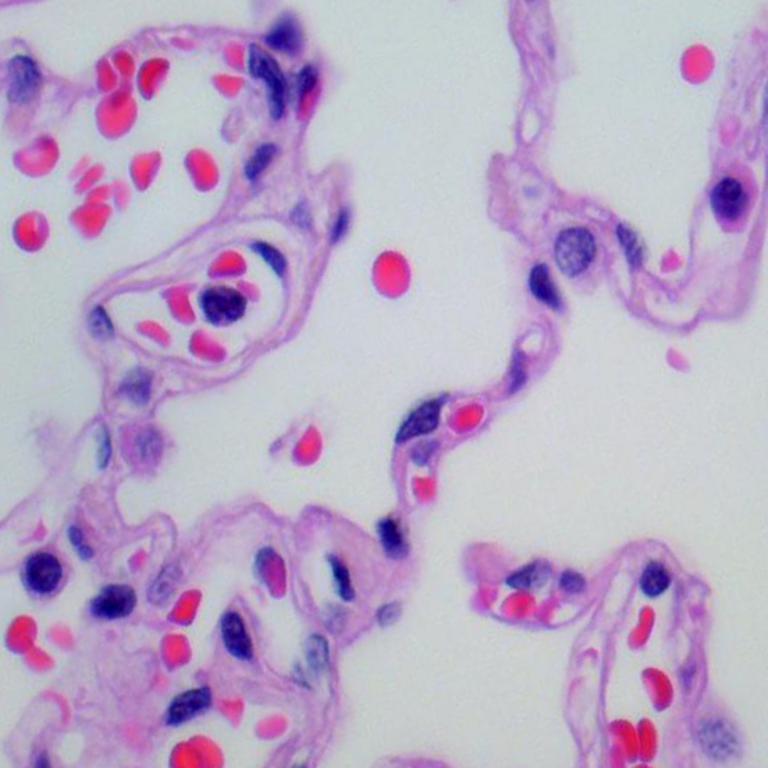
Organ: lung
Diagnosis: benign